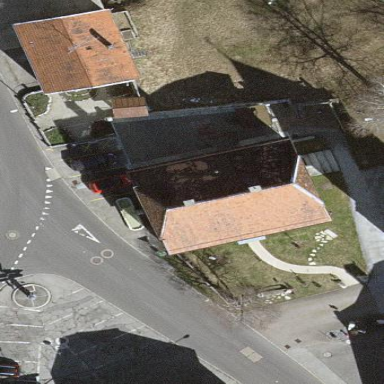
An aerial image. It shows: Public town hall with half-hipped roof shape.